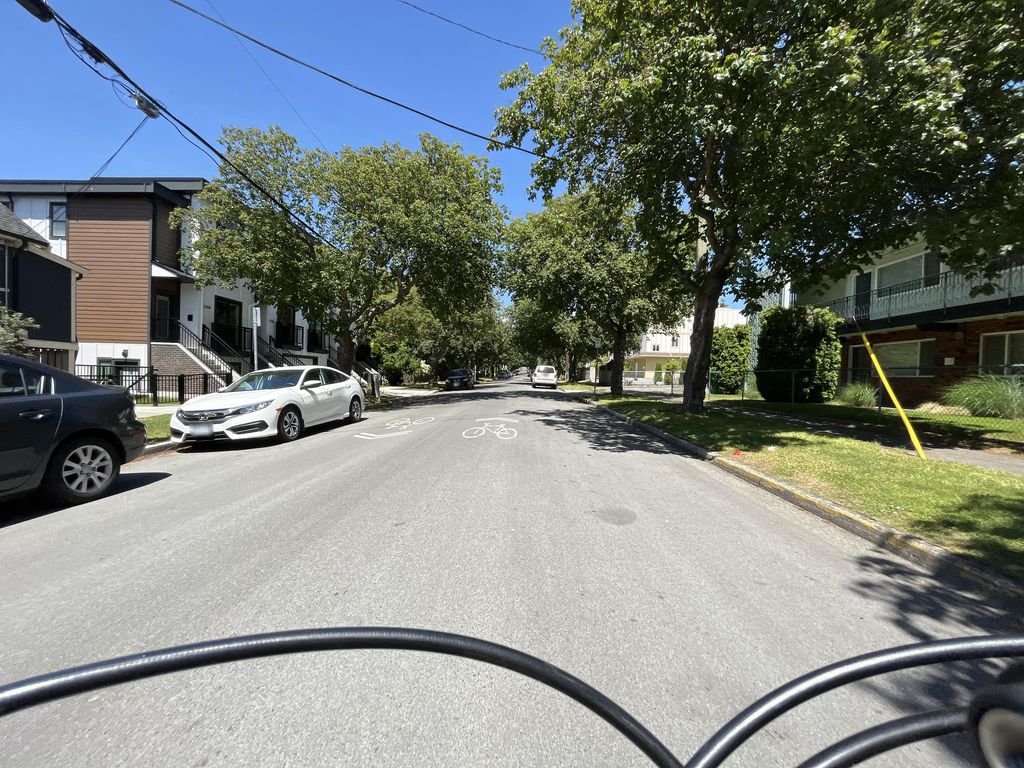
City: victoria